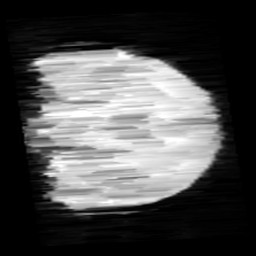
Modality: minIP
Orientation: coronal
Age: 10
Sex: male
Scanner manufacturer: siemens
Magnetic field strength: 3 T
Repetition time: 0.027 s
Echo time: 0.02 s